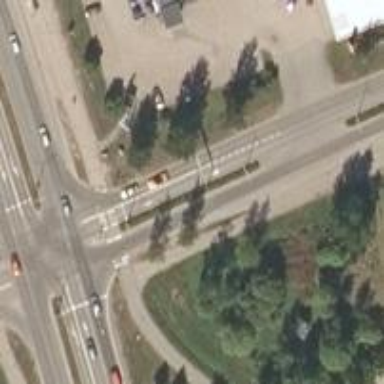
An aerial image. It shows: Unclassified road with asphalt surface. There is separate sidewalk and cycle track.